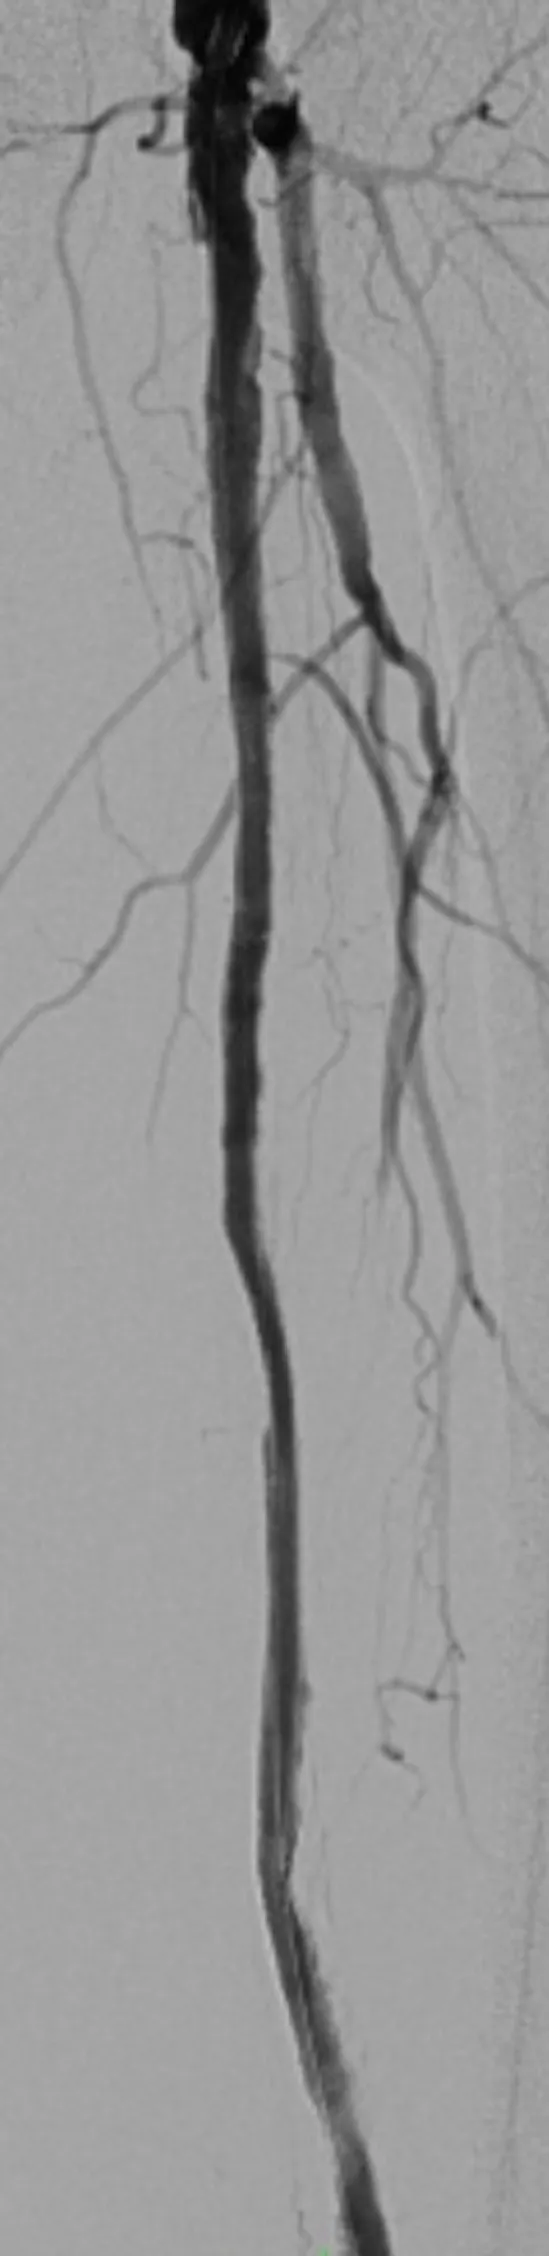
Post-procedural femoropopliteal angiography.
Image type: radiology (ct)